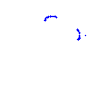
Particle: kaon